Question: I have the following html - using Bootstrap
'''
<div class="input-group" style="width:100px;">
<span class="input-group-addon glyphicon glyphicon-time" ></span>
<input type="text" class="form-control" placeholder="Time">
</div>
'''
which produces the following very annoying output

A very annoying 1-2px aligning difference between input and addon - and I cannot for the life of me figure out why this is.
Can be seen in this <URL>
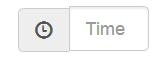
Answer: the ' .glyphicon ' has a top 1 px put it in 0, as '.glyphicon {top: 0px}'